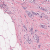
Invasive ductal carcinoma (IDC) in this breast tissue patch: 1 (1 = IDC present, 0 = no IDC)